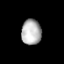
Tissue: prostate
Cell type: T cells
Senescence score: 0.3276
Nuclear area (px): 493
Mean DAPI intensity: 179.744